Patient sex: M
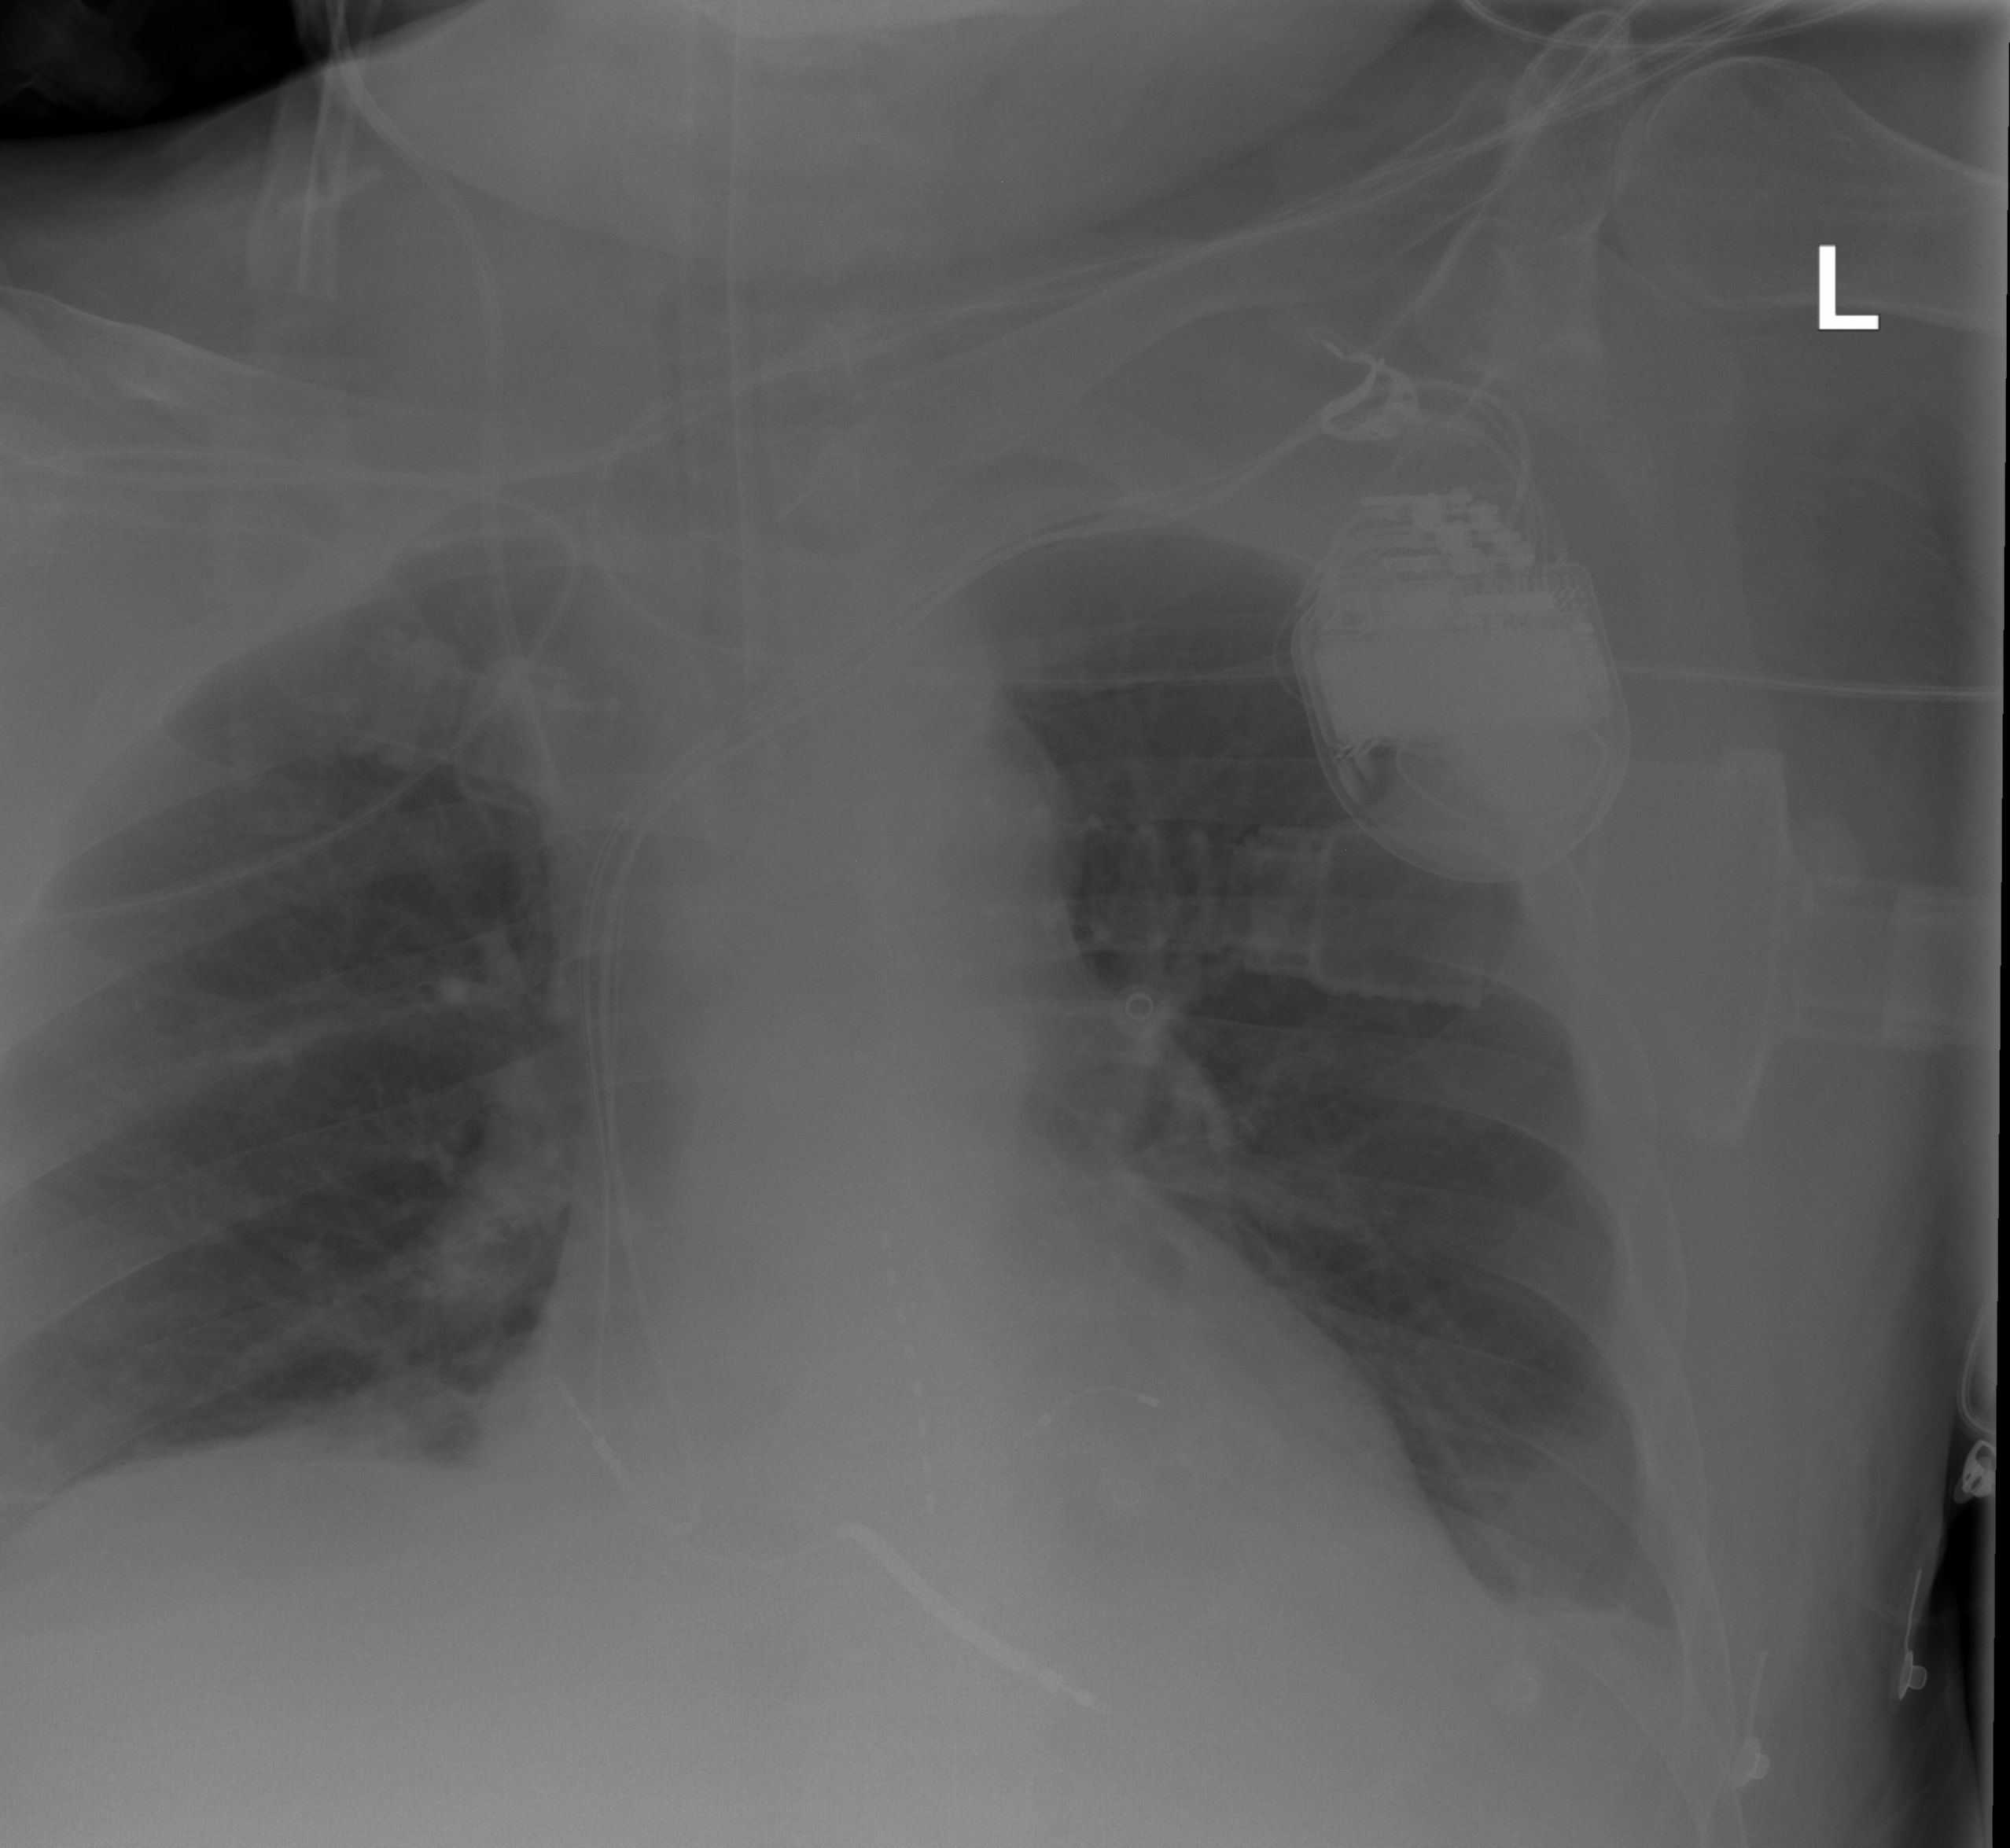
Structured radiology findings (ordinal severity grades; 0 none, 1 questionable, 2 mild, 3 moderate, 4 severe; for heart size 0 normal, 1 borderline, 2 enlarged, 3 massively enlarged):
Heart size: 2
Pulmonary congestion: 0
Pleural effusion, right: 0
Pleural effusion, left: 0
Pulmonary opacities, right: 0
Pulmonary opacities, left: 0
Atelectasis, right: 2
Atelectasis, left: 2